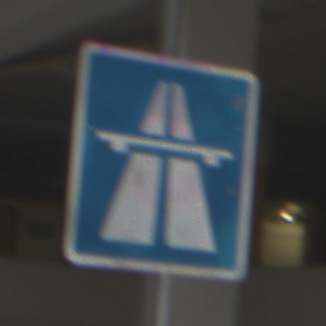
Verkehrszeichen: Autobahn
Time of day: Midday
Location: Roofed (Urban)
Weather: Overcast
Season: NotSpecified
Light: Artificial